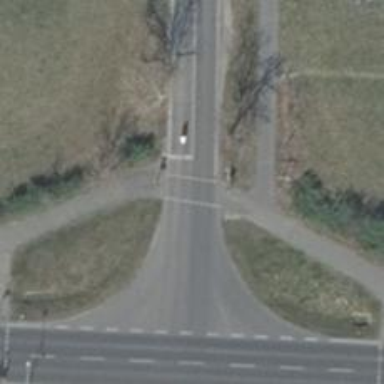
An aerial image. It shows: Road crossing with traffic signals.